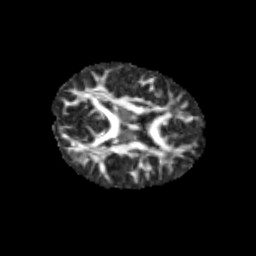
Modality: FA
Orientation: axial
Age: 13
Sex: male
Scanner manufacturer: siemens
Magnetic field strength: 3 T
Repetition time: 3.8 s
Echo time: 0.07 s